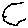
Label: hexagon